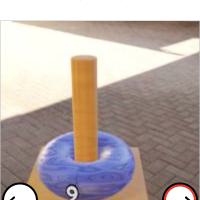
Task: sum
Answer: 9